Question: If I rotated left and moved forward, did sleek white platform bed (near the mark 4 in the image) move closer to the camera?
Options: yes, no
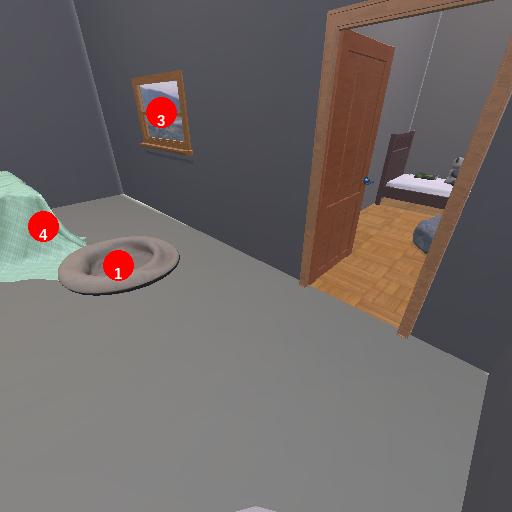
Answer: yes